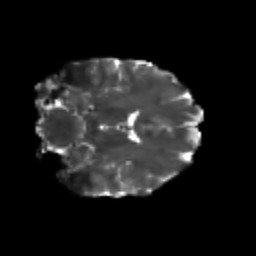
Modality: T2w
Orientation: coronal
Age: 25
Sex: female
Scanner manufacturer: siemens
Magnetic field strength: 3 T
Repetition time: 3.5 s
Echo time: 0.104 s